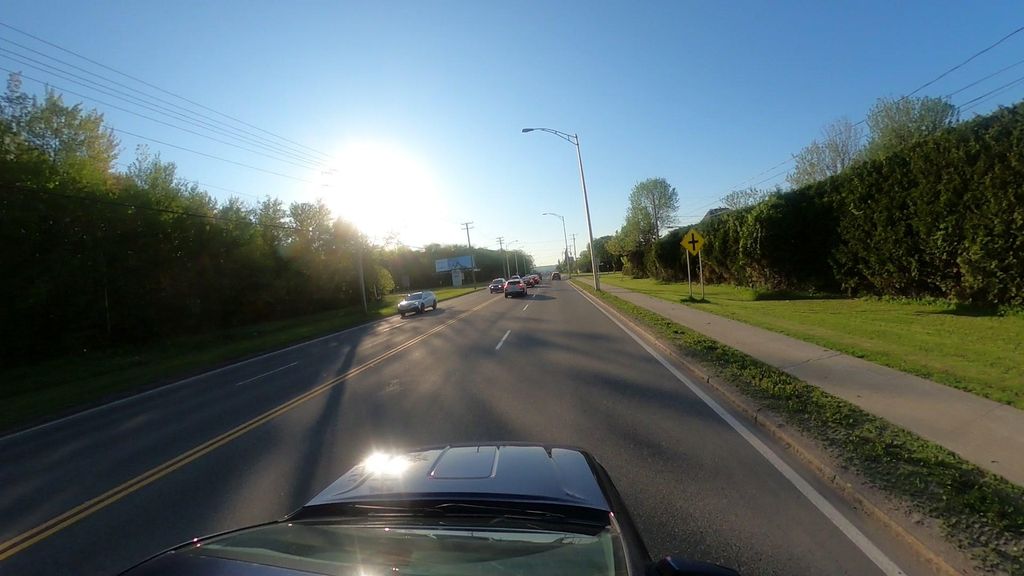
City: quebec_city